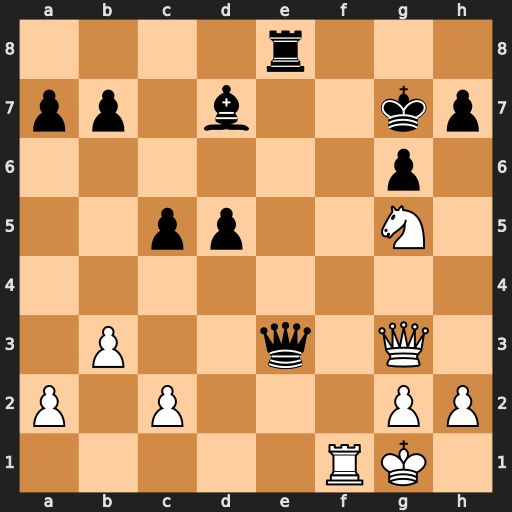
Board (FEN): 4r3/pp1b2kp/6p1/2pp2N1/8/1P2q1Q1/P1P3PP/5RK1
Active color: w
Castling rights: -
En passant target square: -
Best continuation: Qxe3 Rxe3 Rf7+